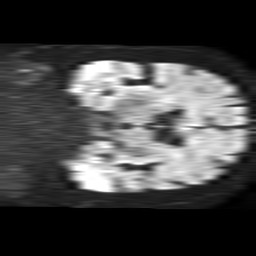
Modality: TRACE
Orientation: coronal
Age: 69
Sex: male
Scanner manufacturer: philips
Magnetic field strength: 1.5 T
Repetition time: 4.6 s
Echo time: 0.08515 s